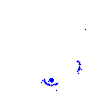
Particle: kaon